Interaction volume radius: 5 \u00c5
Interaction volume height: 10 \u00c5
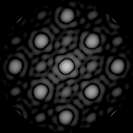
Disorder parameter: 0.05261